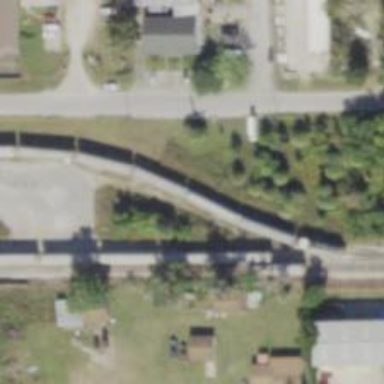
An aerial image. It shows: Rail spur service.